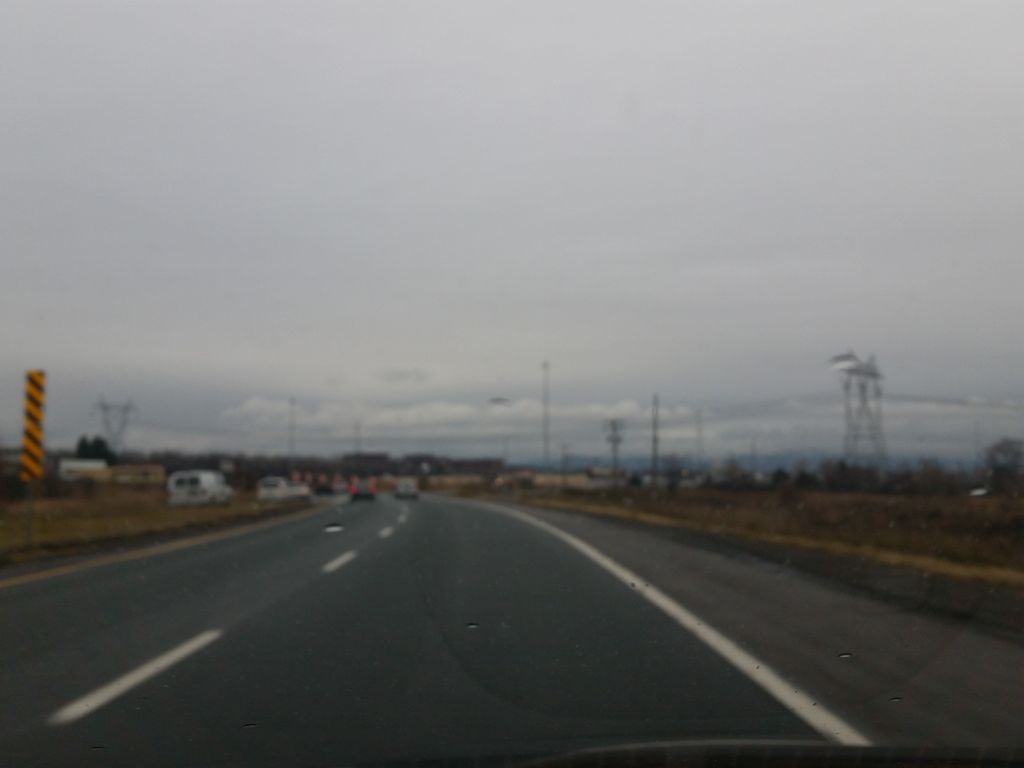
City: quebec_city